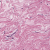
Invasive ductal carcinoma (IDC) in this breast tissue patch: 0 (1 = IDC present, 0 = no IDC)